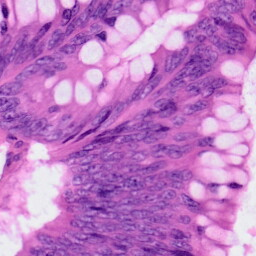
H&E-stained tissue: Colon